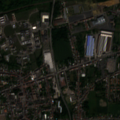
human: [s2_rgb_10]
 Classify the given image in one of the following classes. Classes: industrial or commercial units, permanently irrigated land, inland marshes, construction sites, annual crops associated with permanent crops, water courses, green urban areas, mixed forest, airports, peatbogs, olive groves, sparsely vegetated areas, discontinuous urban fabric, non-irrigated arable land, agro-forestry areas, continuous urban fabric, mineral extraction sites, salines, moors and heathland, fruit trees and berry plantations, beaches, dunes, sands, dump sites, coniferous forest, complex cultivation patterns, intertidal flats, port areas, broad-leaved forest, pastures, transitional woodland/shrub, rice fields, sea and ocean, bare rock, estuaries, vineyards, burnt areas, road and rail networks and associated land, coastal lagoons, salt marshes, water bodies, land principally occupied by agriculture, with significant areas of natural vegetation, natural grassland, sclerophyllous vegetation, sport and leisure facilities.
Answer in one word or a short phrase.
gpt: discontinuous urban fabric, industrial or commercial units